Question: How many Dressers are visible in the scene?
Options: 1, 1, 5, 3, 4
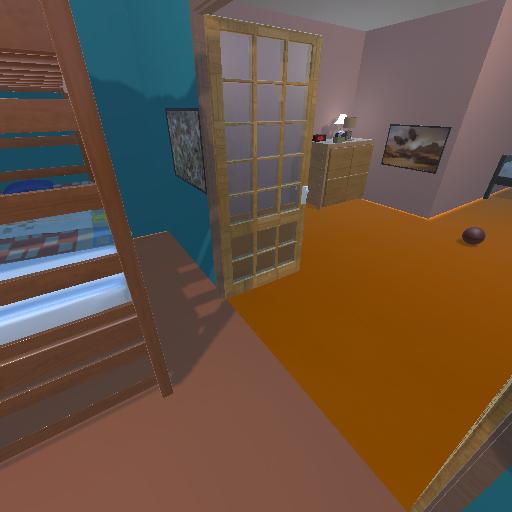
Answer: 1